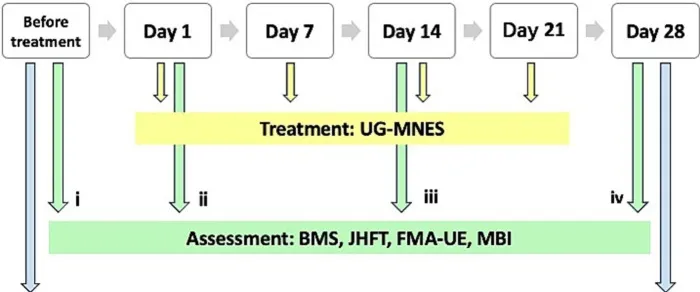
The timeline of the treatment process and assessment for the patient.
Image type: chart (chart)